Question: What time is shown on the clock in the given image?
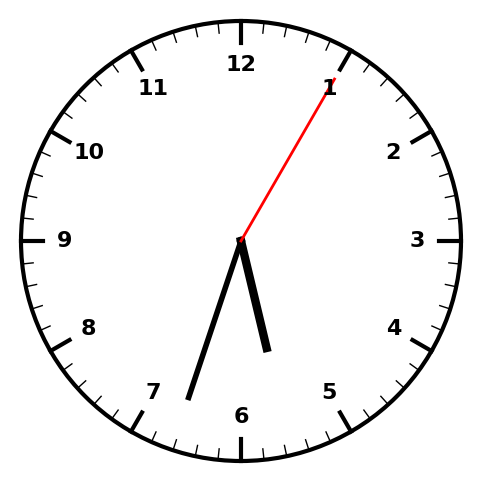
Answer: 05:33:05